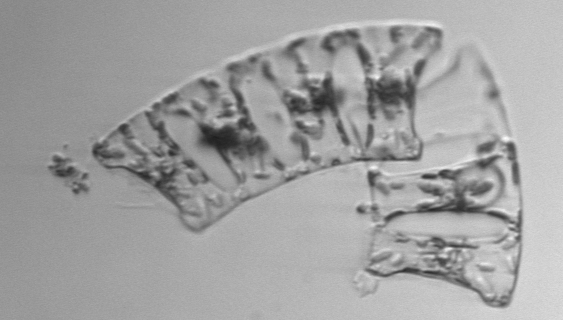
Label: Eucampia